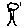
Label: tree